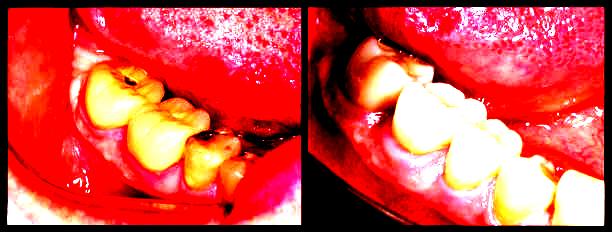
Condition: Gingivitis